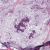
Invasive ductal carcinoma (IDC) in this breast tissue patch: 1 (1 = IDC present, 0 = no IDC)